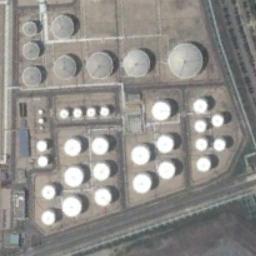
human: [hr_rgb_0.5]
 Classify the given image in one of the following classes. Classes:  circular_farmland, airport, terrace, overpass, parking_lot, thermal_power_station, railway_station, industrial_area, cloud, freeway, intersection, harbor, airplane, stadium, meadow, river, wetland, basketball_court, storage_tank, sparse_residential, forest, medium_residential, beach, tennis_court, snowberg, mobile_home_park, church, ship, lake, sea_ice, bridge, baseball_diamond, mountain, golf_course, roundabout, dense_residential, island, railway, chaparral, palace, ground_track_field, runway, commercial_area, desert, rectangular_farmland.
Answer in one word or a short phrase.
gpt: storage_tank